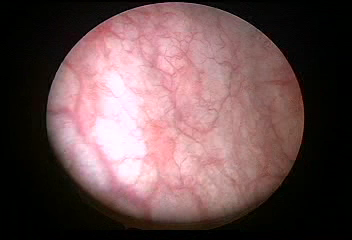
Modality: WLC
Class: Normal mucosa
Bladder cancer association: No